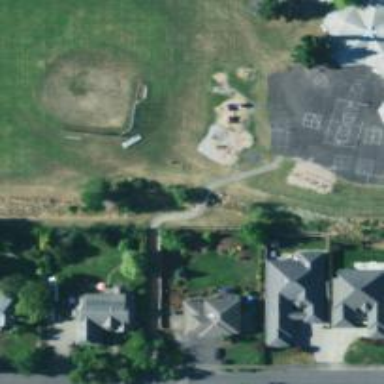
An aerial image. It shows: Playground featuring roundabout.